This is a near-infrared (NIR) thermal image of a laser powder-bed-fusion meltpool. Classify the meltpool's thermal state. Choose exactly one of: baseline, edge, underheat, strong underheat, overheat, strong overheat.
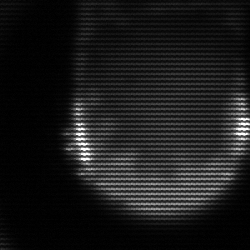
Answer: edge